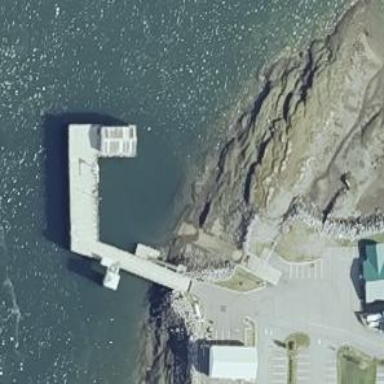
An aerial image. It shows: Slipway on leisure land.